Field crop: maize
Growth stage: 2
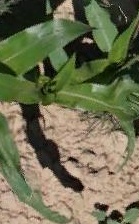
Species: maize